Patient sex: M
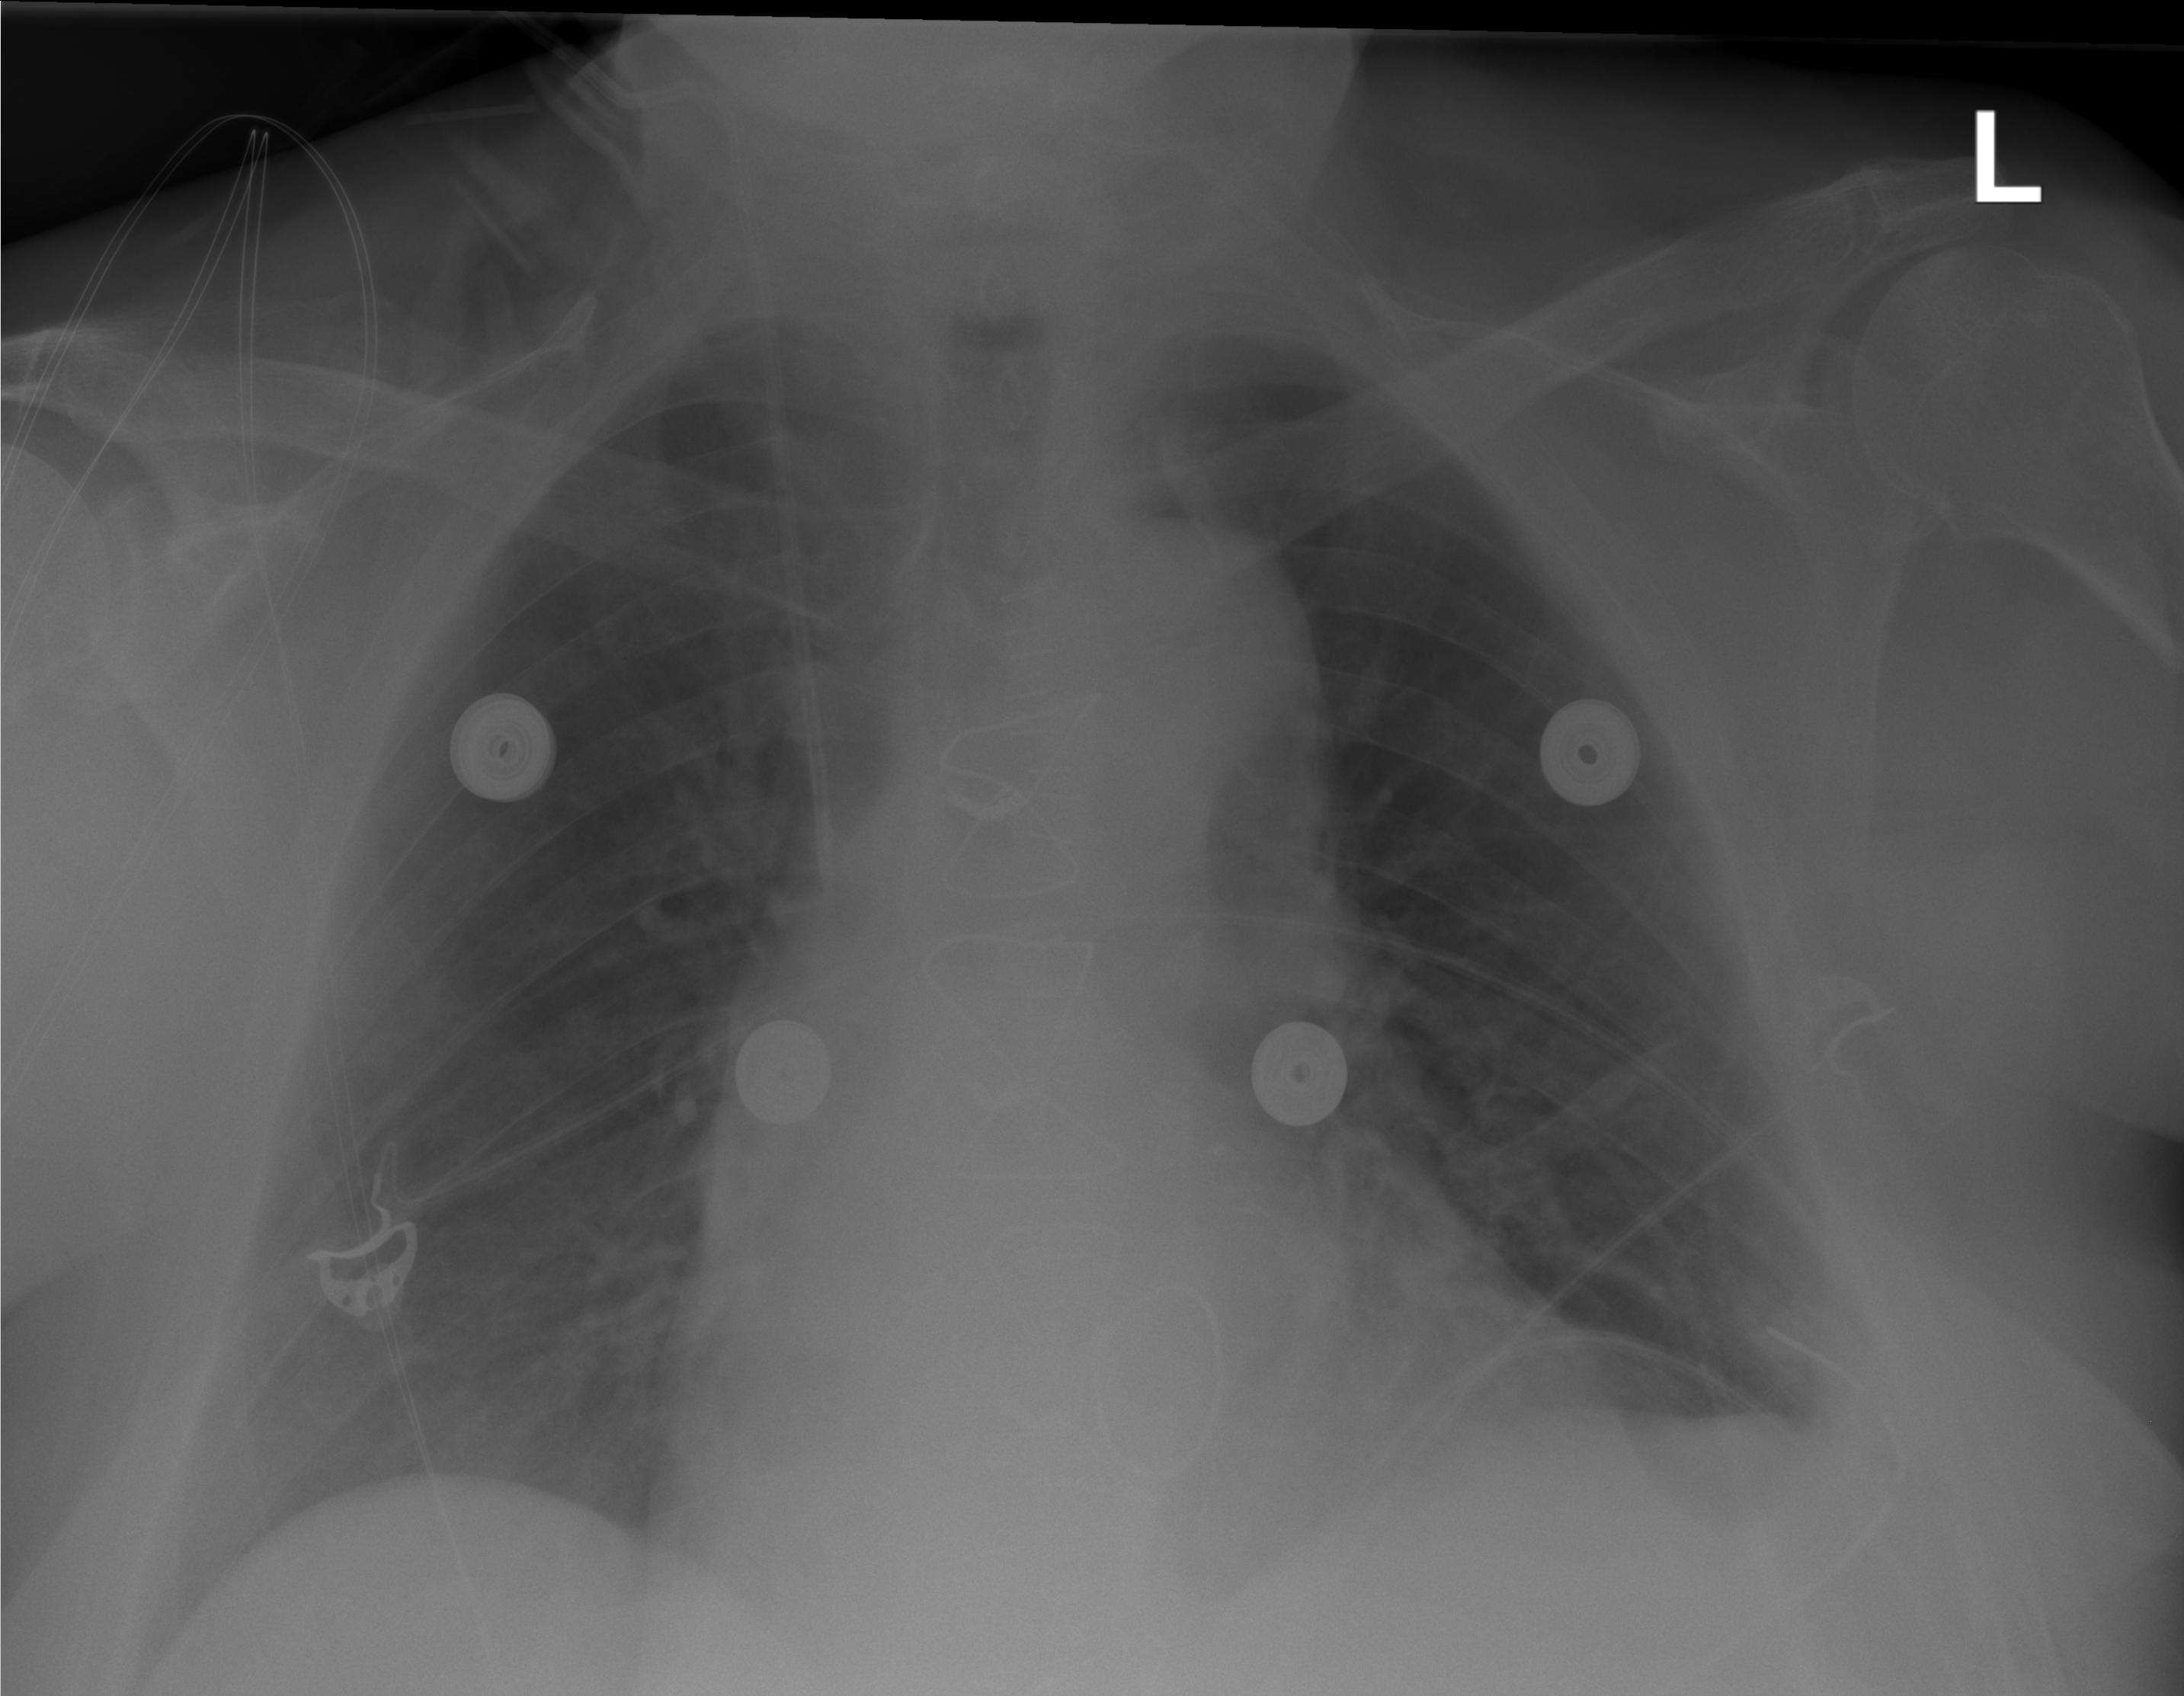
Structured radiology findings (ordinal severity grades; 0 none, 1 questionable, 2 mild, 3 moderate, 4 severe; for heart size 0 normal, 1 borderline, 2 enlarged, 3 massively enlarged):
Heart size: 1
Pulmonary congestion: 1
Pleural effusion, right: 0
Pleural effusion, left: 1
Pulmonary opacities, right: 0
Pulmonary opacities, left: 0
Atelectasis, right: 0
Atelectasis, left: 2